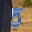
Label: 5